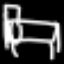
Label: bed